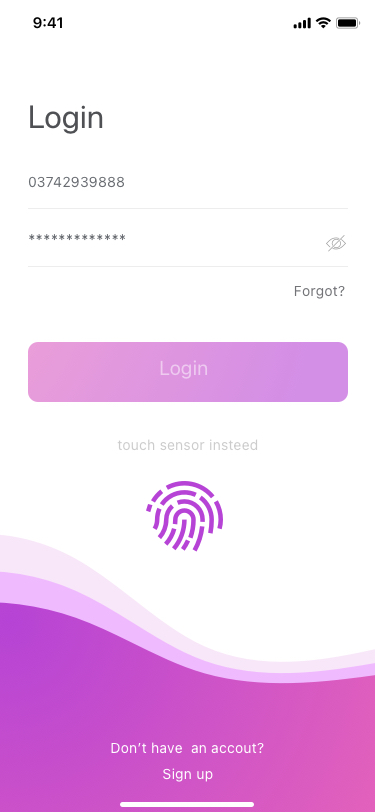
Text in this UI design:
Forgot?
03742939888
*************
Login
touch sensor insteed
Don’t have  an accout?
Sign up
Login